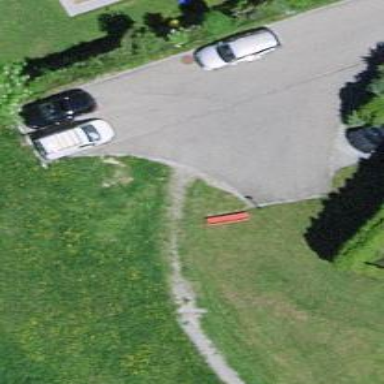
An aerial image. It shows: Bench.